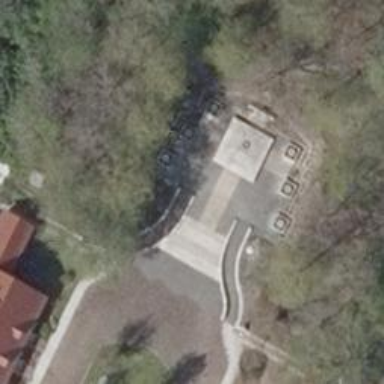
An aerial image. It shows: Memorial site with historic significance.